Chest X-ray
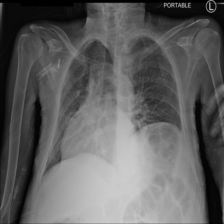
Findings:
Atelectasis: negative
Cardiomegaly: positive
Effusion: negative
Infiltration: negative
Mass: negative
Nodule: negative
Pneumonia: negative
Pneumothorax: negative
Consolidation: negative
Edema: negative
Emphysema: negative
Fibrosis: negative
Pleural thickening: negative
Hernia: negative